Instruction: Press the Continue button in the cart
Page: cart
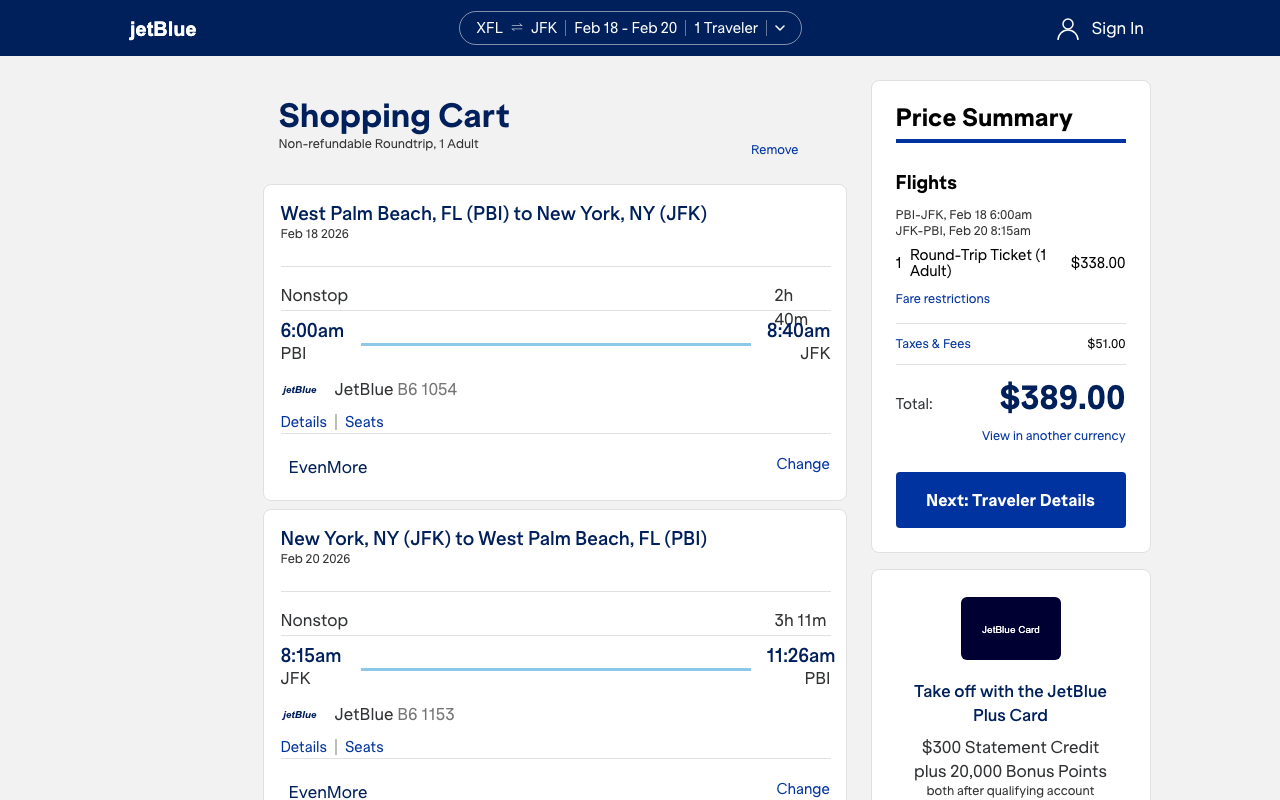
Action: click